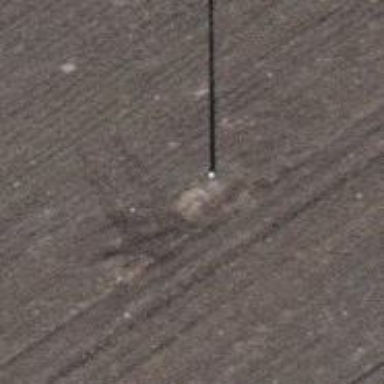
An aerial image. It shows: Power pole.